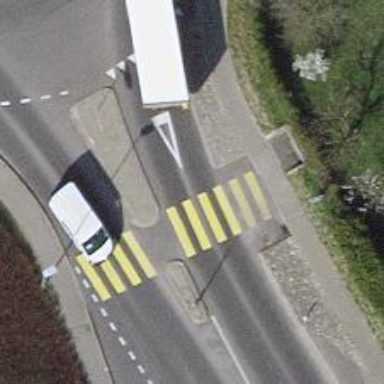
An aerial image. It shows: Uncontrolled footway crossing with markings.